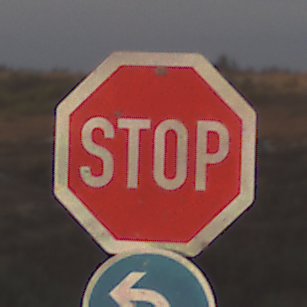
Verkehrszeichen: Stop
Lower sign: VorgeschriebeneFahrtrichtungLinks
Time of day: SunriseSunset
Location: Outdoor (Nature)
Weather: PartlyCloudy
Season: NotSpecified
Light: Natural